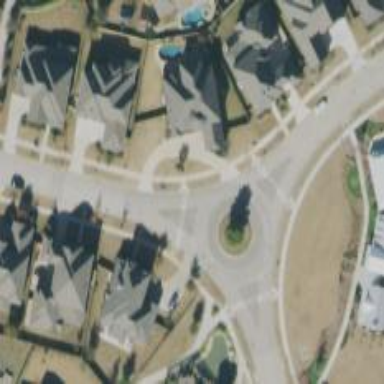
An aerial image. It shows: Residential road.